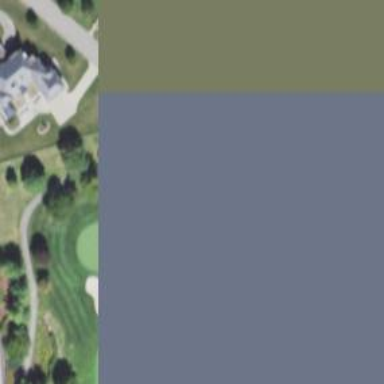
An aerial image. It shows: Path for golf carts.